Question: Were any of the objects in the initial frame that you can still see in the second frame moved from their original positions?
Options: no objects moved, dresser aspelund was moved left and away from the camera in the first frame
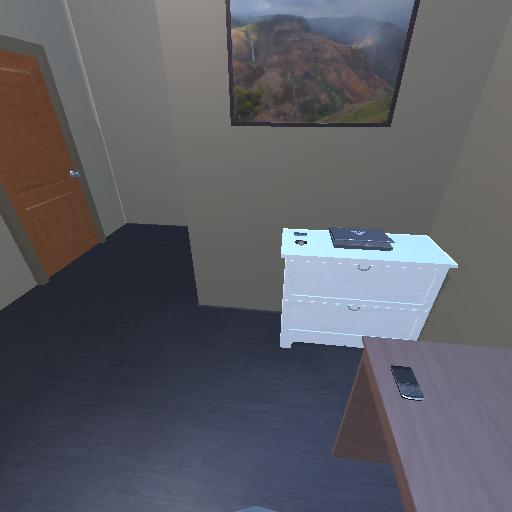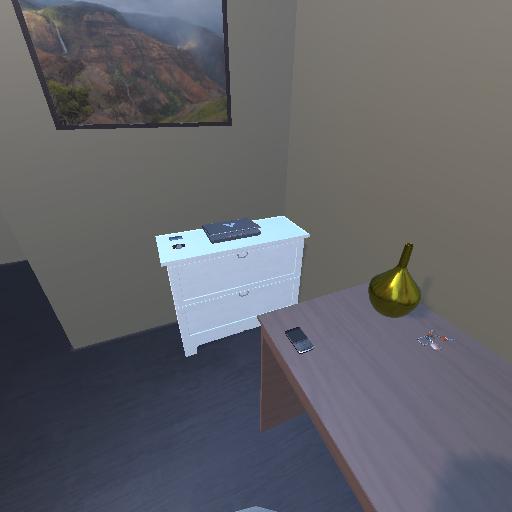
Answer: no objects moved